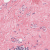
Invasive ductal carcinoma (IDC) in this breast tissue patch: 0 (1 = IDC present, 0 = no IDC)